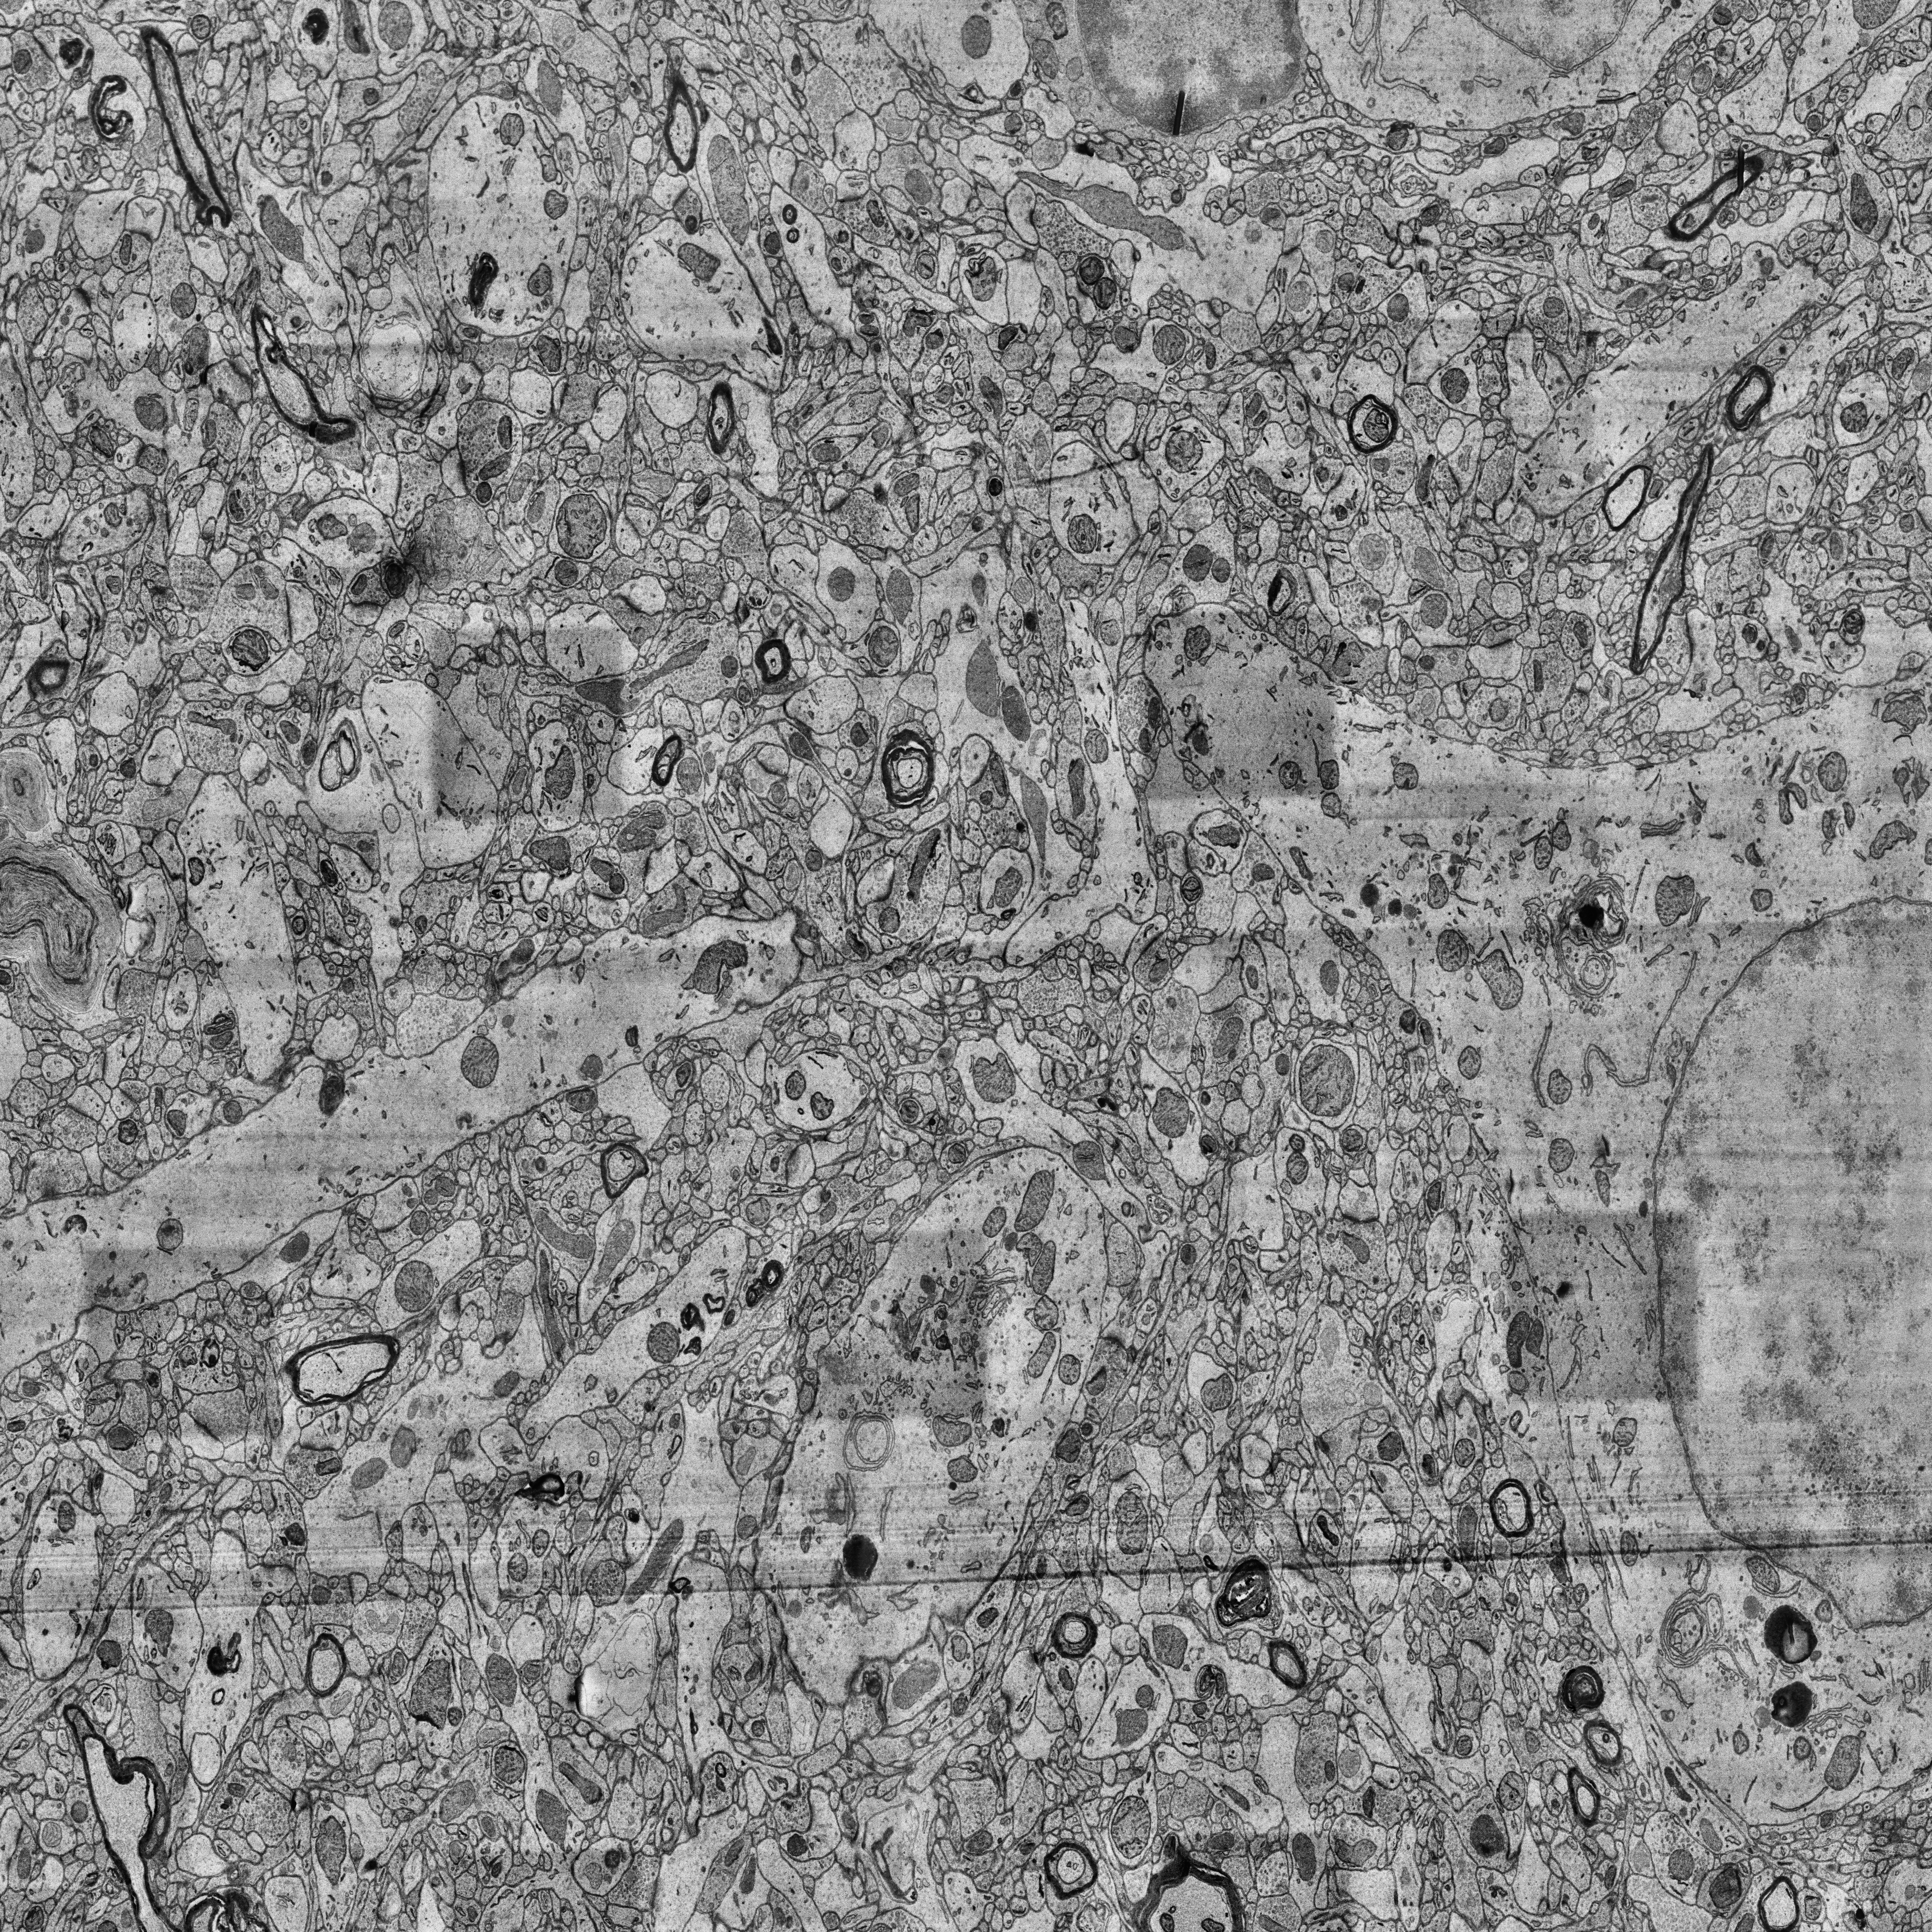
Electron microscopy slice of human cortex tissue
Slice depth (z): 278
Mitochondria instances in slice: 449